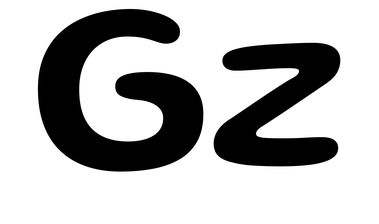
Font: Gluten_Medium